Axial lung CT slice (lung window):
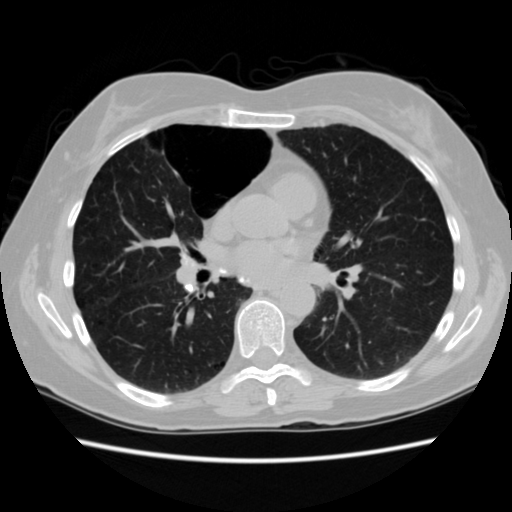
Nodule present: no